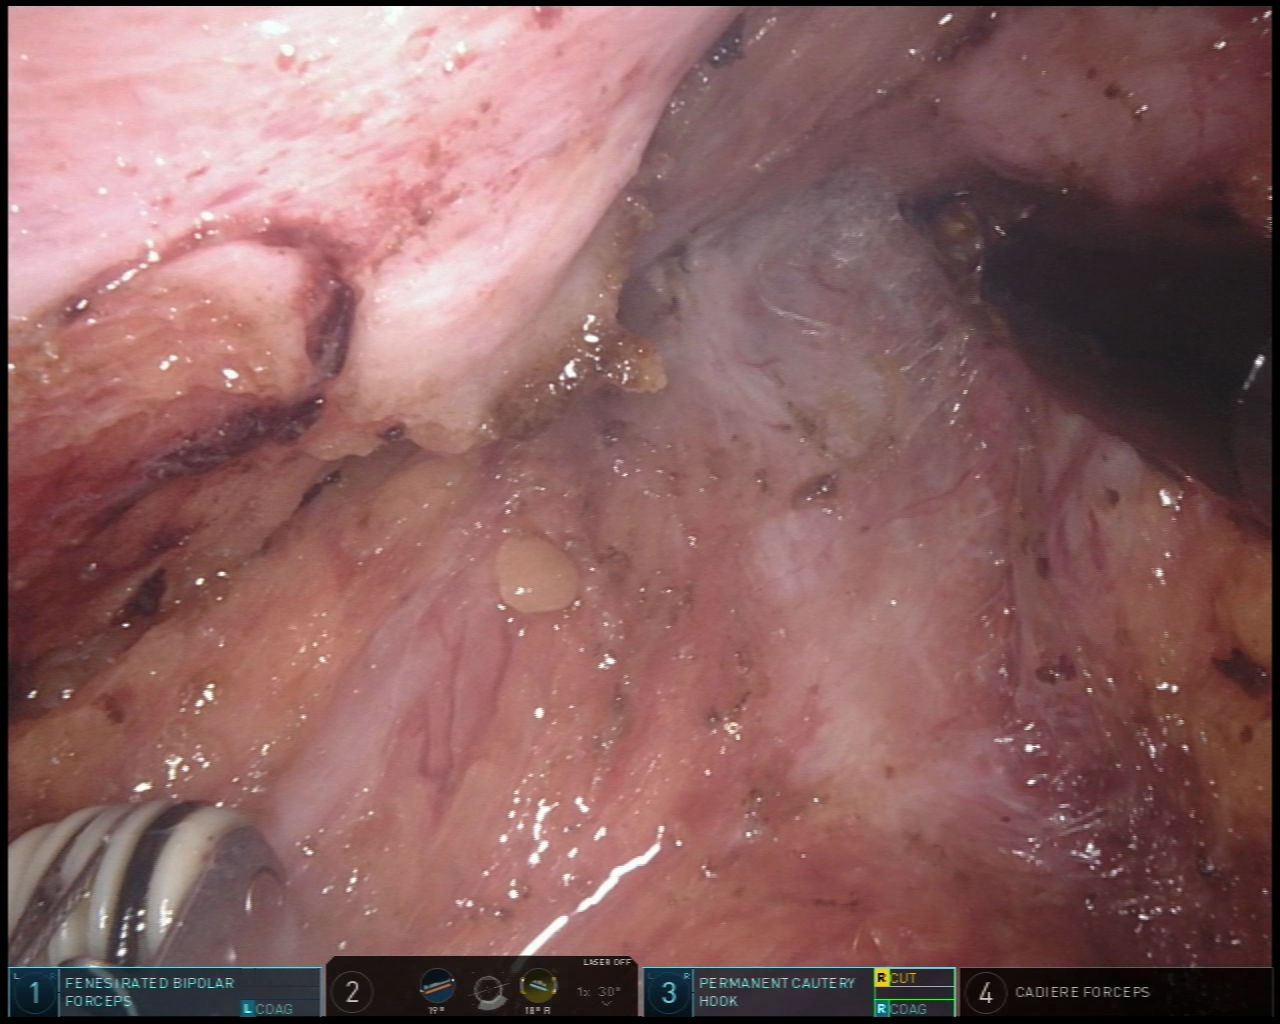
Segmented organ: vesicular_glands
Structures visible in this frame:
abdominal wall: no
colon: no
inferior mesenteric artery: no
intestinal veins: no
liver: no
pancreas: no
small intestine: no
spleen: no
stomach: no
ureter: no
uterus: no
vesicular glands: yes